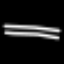
Label: line